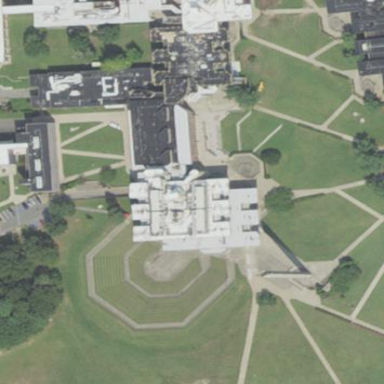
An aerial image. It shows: Library building.